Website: macys
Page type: receipt
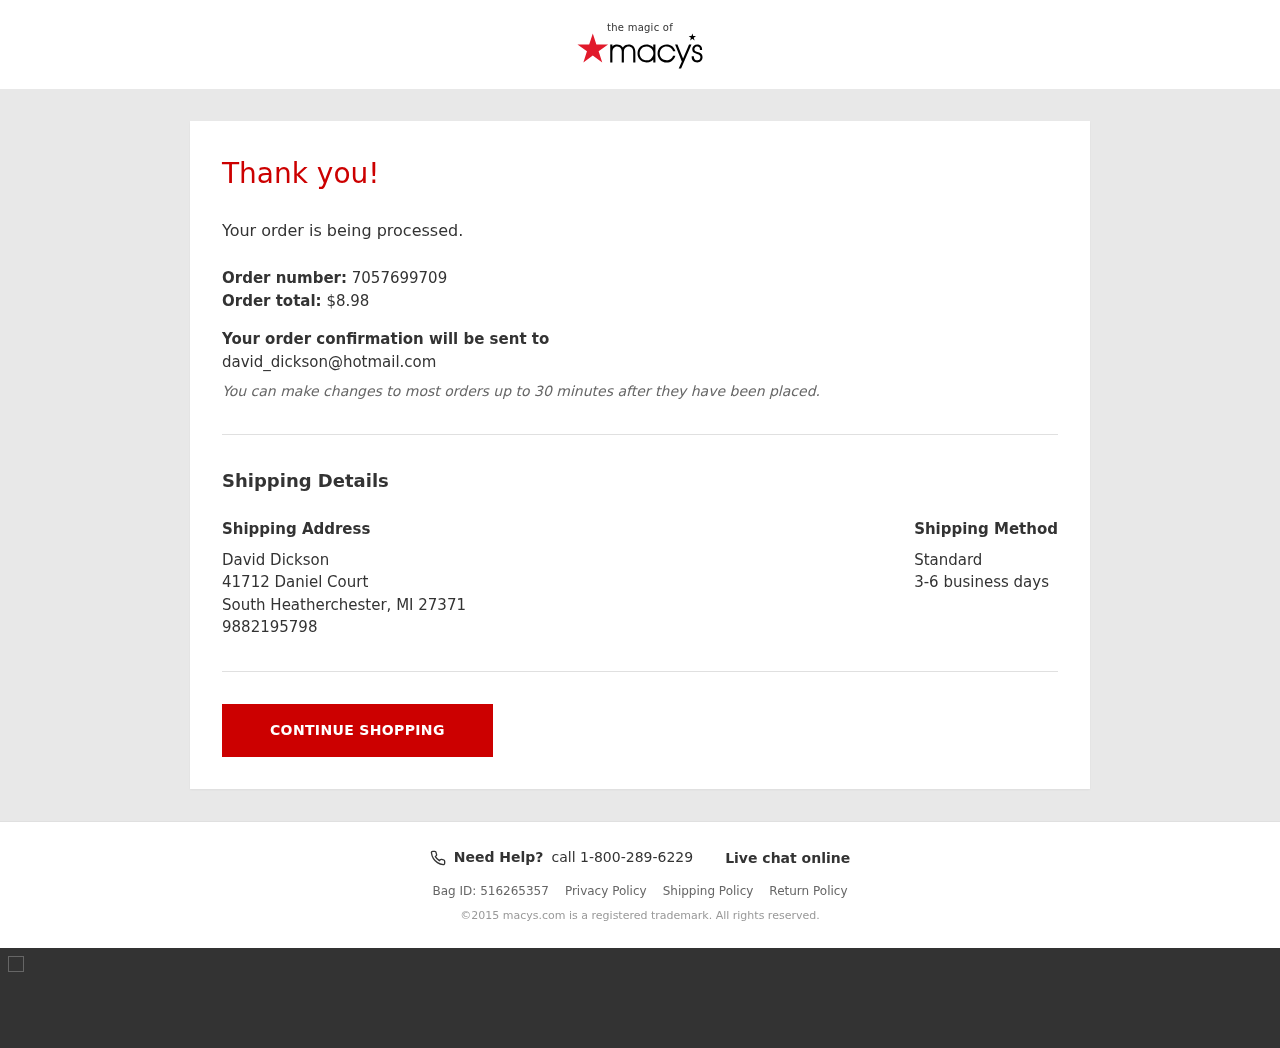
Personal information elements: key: PII_CITY_STATE_ZIP
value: South Heatherchester, MI 27371
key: PII_EMAIL
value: david_dickson@hotmail.com
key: PII_FULLNAME
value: David Dickson
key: PII_PHONE
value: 9882195798
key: PII_STREET
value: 41712 Daniel Court
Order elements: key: ORDER_ID
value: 7057699709
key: ORDER_TOTAL
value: $8.98